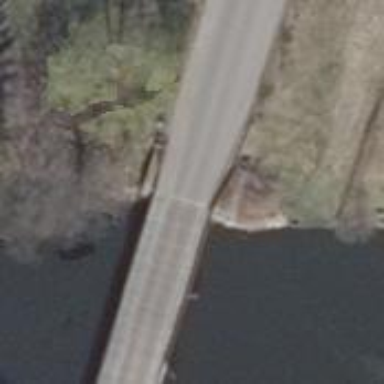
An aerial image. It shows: Residential road with bridge.